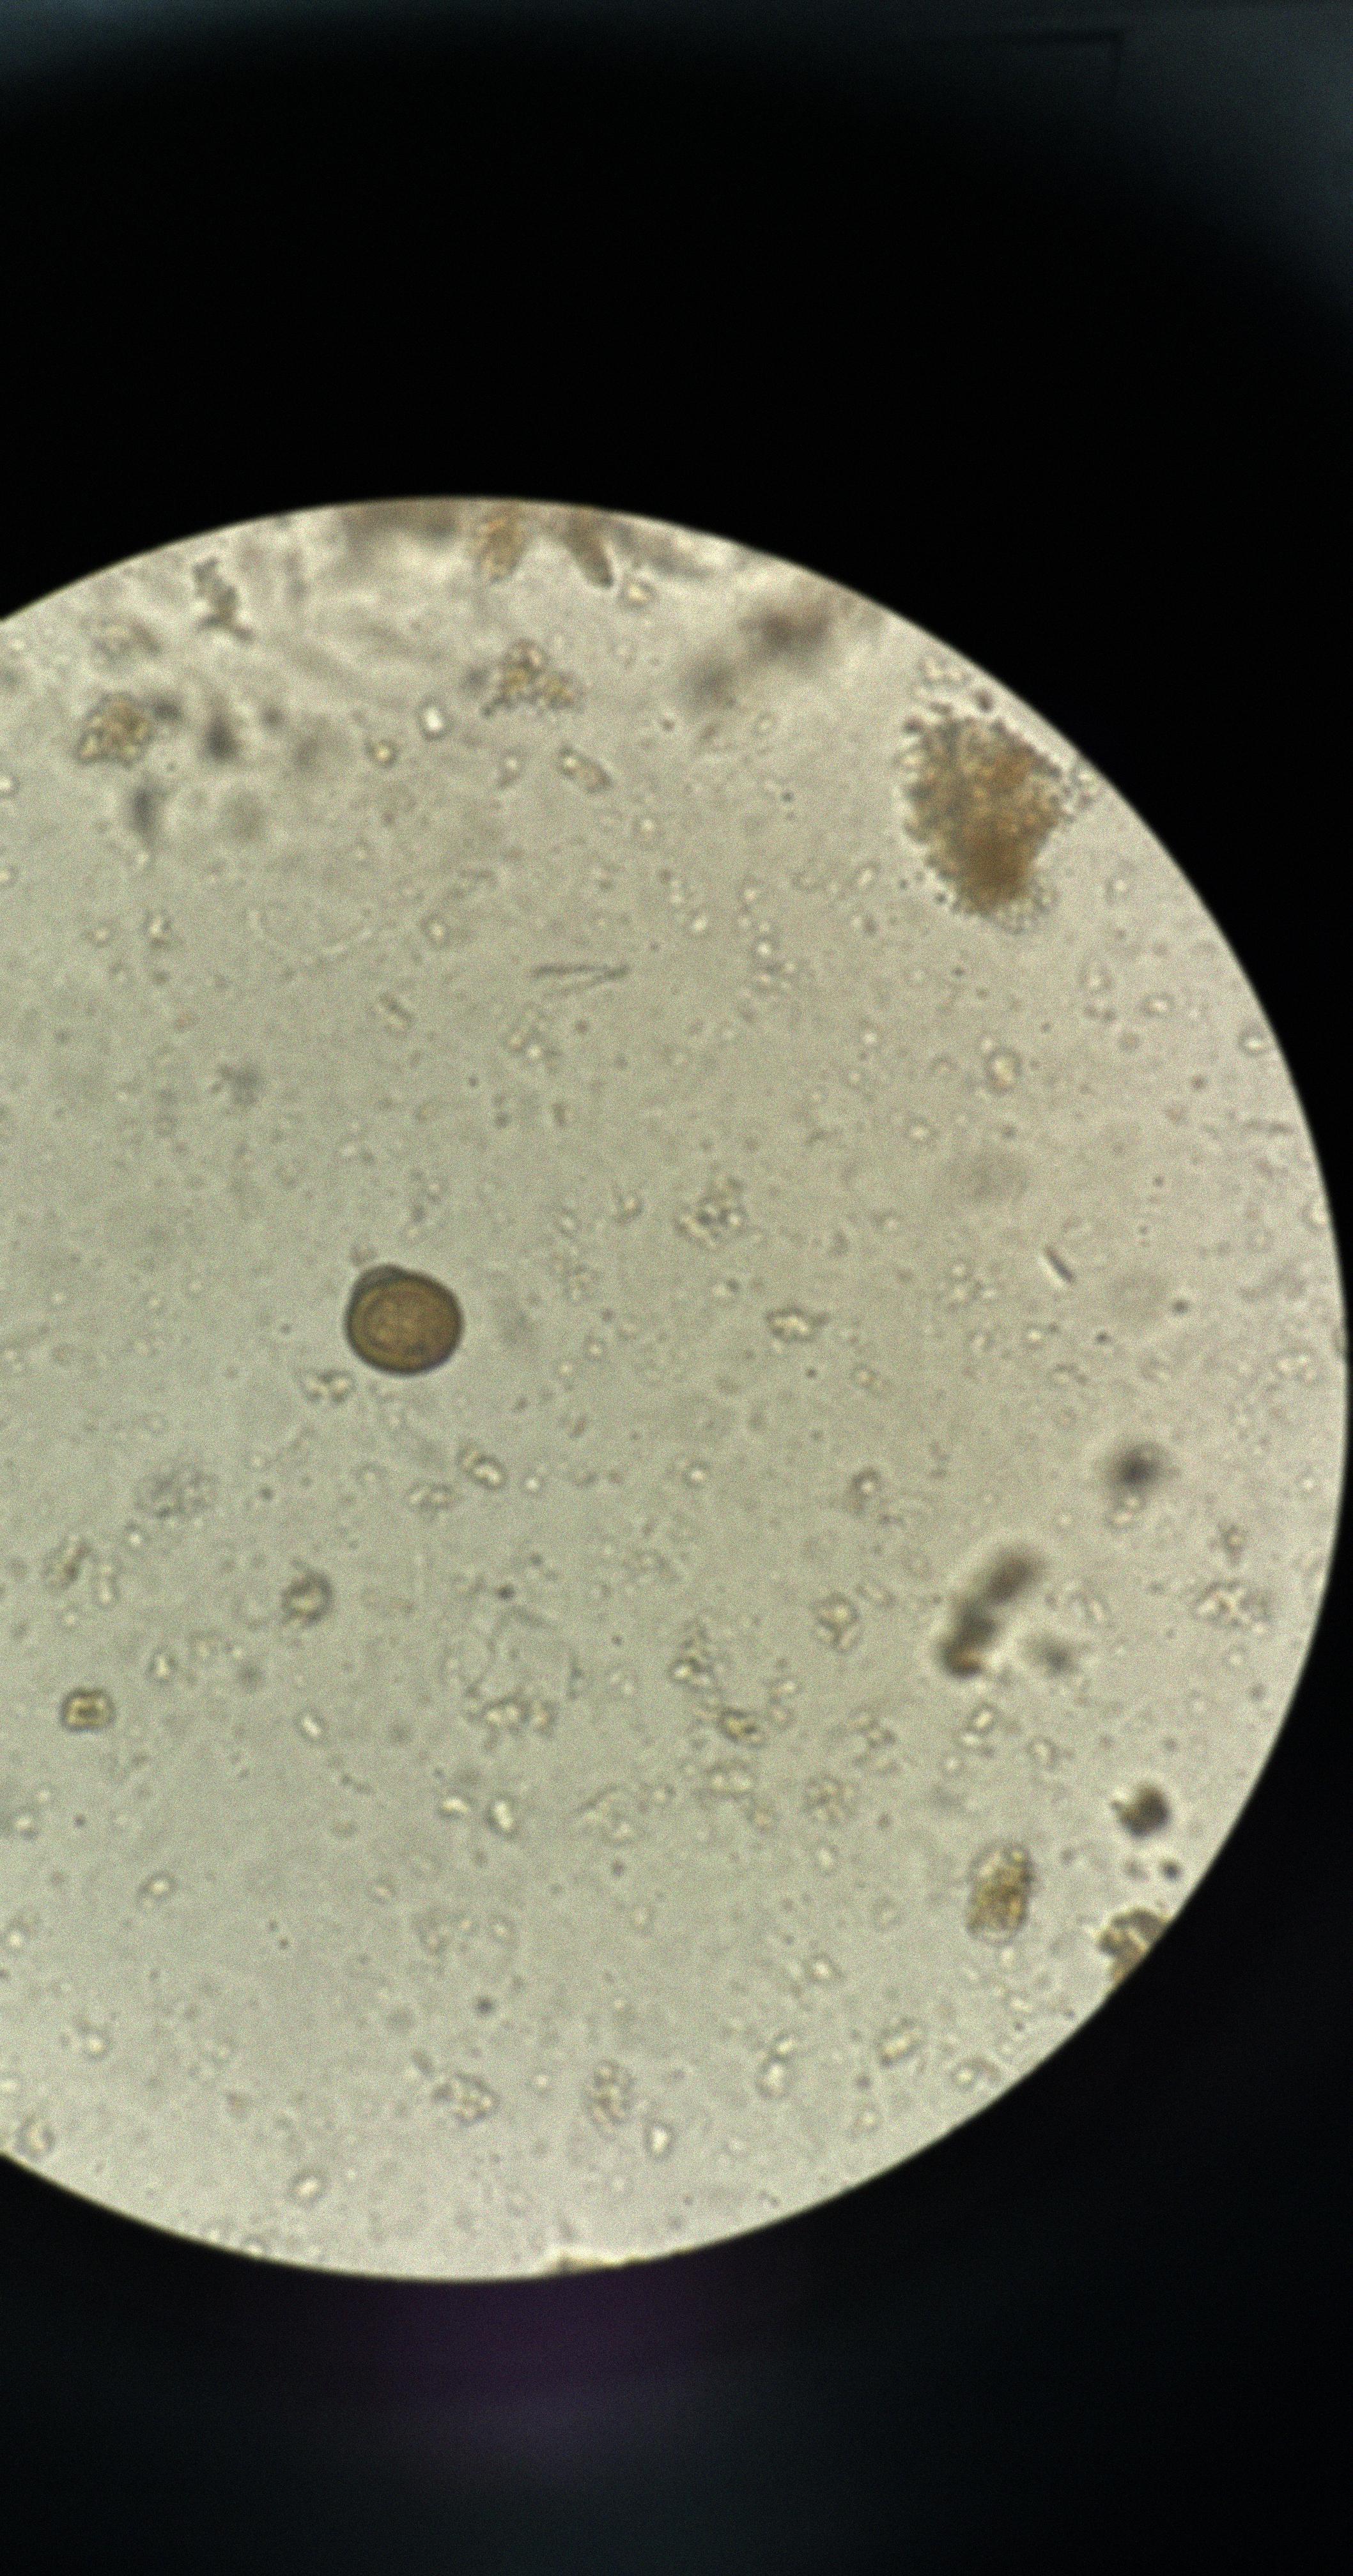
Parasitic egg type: Taenia spp. egg